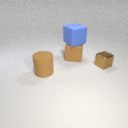
large brown rubber cube behind small brown metal cube